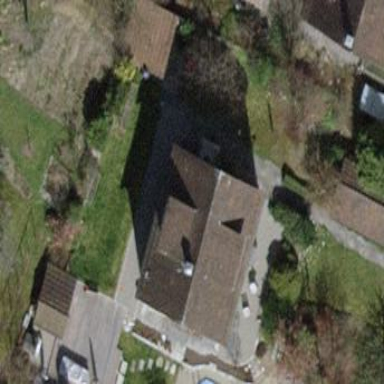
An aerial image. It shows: Building with tiled roof.